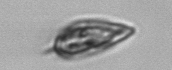
Label: Prorocentrum_triestinum